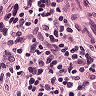
Metastatic tissue present: no